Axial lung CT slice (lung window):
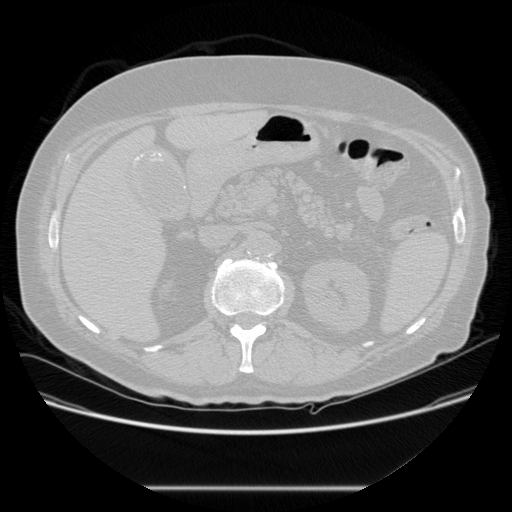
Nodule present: no